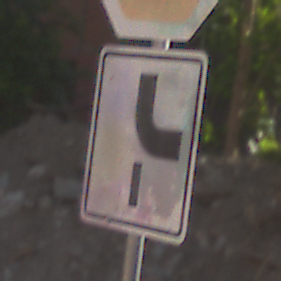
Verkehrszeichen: VerlaufVorfahrtsstrasse10
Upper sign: Stop
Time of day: MorningAfternoon
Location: Outdoor (Suburban)
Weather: PartlyCloudy
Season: NotSpecified
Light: Natural